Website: walmart
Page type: billing-address
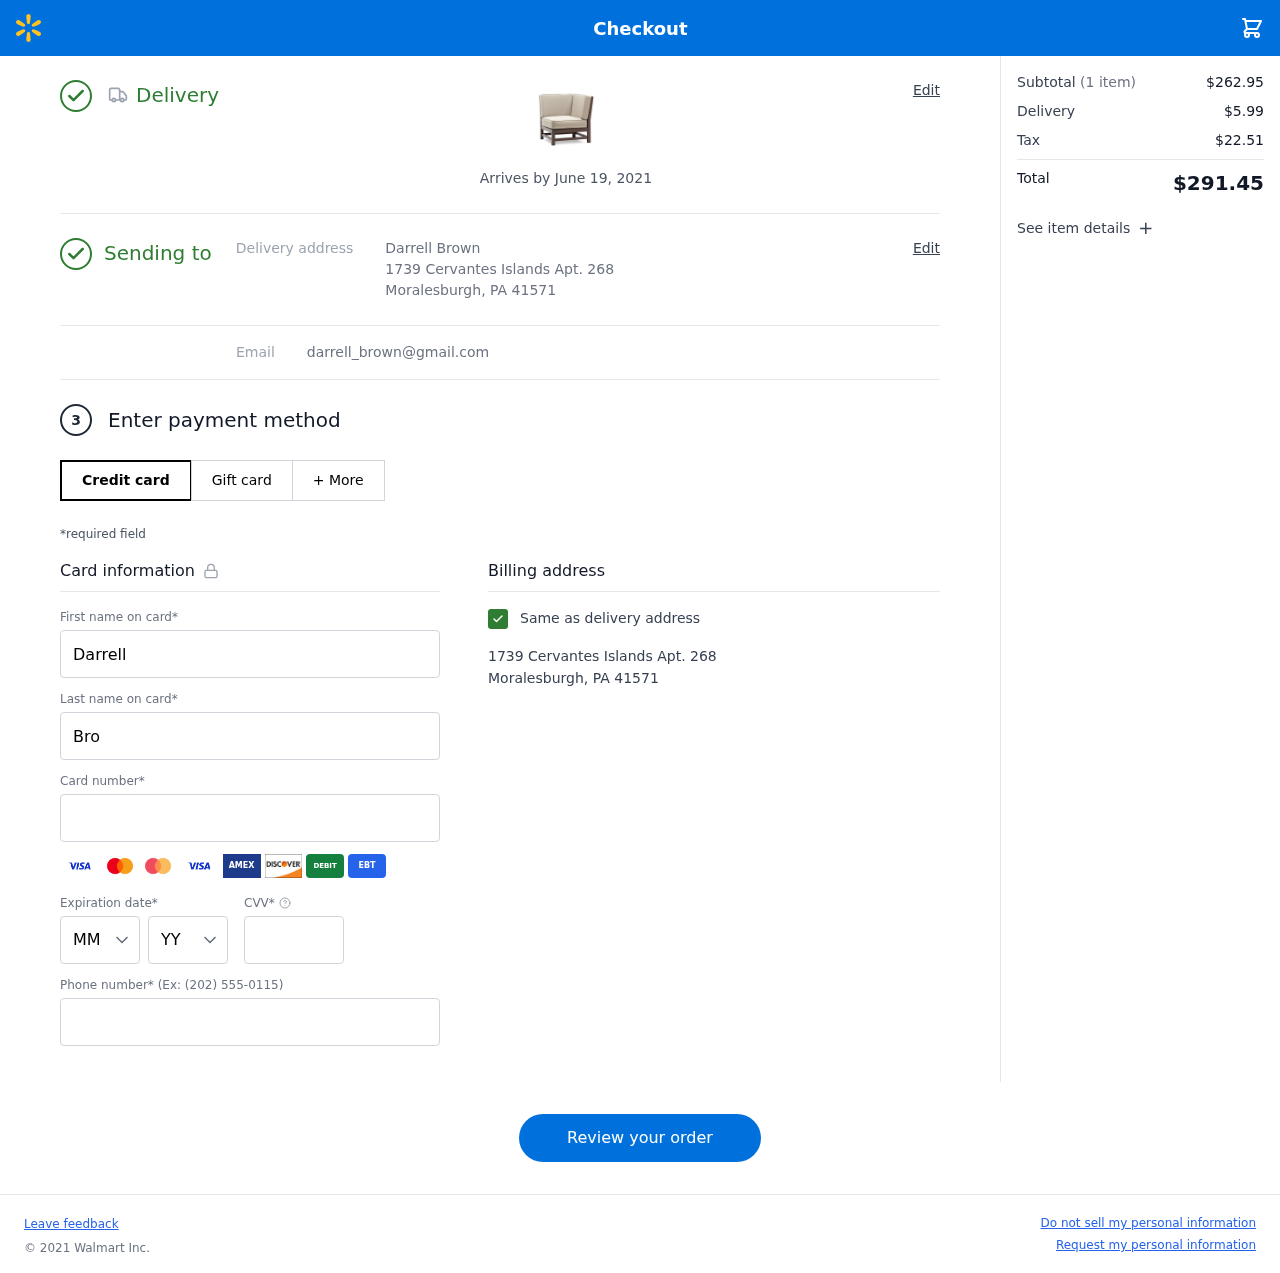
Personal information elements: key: PII_CARD_CVV
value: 192
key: PII_CARD_EXPIRY_MONTH
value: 06
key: PII_CARD_EXPIRY_YEAR
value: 26
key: PII_CARD_NUMBER
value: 6536 5562 2790 8481
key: PII_EMAIL
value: darrell_brown@gmail.com
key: PII_FIRSTNAME
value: Darrell
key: PII_FULLNAME
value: Darrell Brown
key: PII_LASTNAME
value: Brown
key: PII_PHONE
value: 8518986783
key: PII_STREET
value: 1739 Cervantes Islands Apt. 268
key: PII_CITY_STATE_ZIP
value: Moralesburgh, PA 41571
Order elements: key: ORDER_DELIVERY_DATE
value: Arrives by June 19, 2021
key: ORDER_NUM_ITEMS
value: (1 item)
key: ORDER_SUBTOTAL
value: $262.95
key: ORDER_SHIPPING_COST
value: $5.99
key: ORDER_TAX
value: $22.51
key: ORDER_TOTAL
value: $291.45